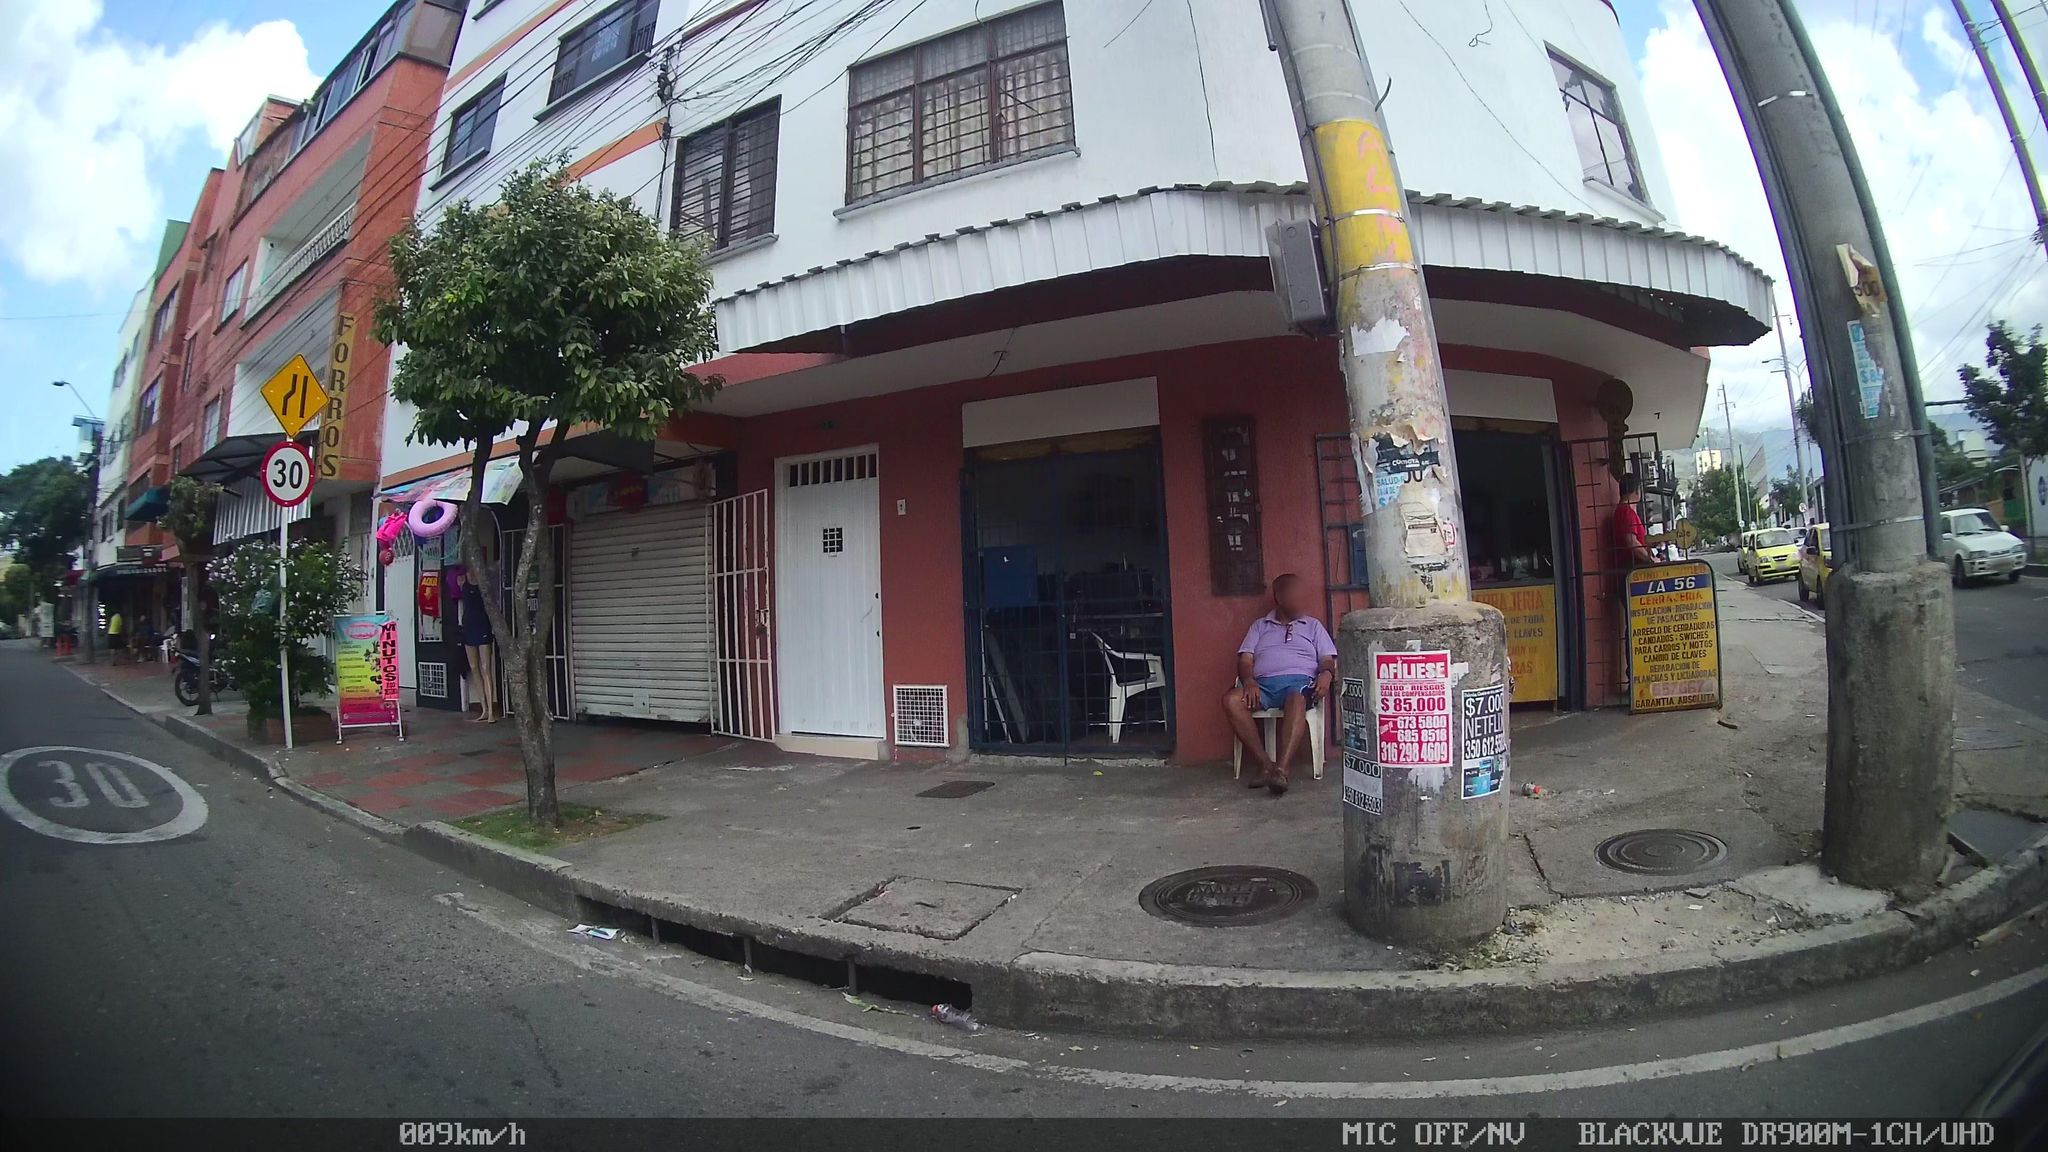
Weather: clear
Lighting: day
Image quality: good
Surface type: driving surface
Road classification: residential
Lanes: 2
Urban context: urban centre
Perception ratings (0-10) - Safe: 4.37, Lively: 6.8, Beautiful: 0.49, Boring: 1.23, Depressing: 7.11, Wealthy: 1.69